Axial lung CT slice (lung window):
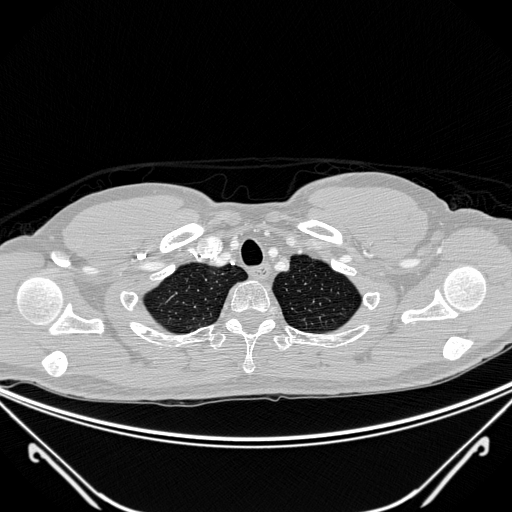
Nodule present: no